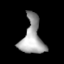
Tissue: lung
Cell type: Epithelial cells
Senescence score: 0.09132
Nuclear area (px): 755
Mean DAPI intensity: 160.779